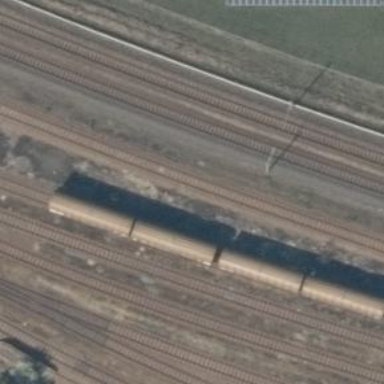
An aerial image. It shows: Railway yard.